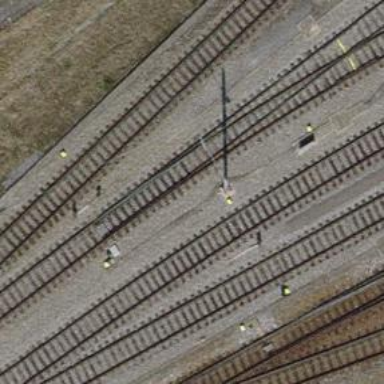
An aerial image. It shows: Railway yard with electrified tracks and single track.